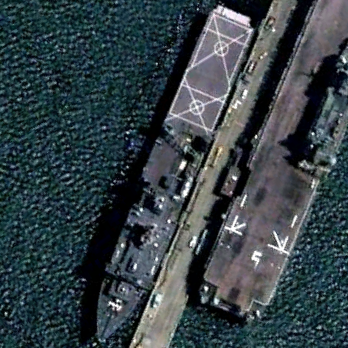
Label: combat